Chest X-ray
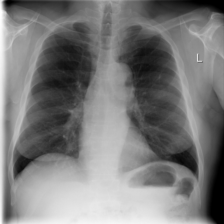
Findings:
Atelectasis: negative
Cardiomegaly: negative
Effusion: negative
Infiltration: negative
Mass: negative
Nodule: negative
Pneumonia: negative
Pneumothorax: negative
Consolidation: negative
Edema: negative
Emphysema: negative
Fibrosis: negative
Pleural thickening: negative
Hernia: negative